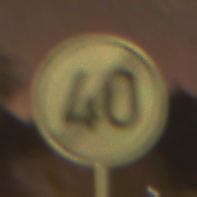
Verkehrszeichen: EndeGeschwindigkeit40
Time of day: Night
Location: Outdoor (Suburban)
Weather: Clear
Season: NotSpecified
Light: Artificial